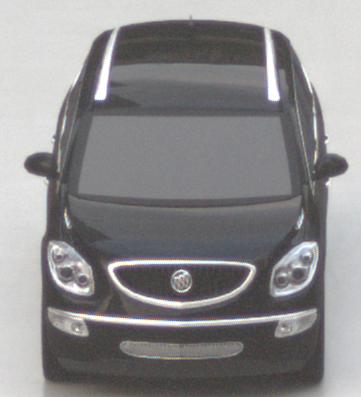
Make: Buick
Model: Enclave
Detailed model: GMT967
Model produced from: 2007
Model produced until: 2017
Doors: 5
Color: black
Road condition: wet road
Daytime: morning or afternoon
Contrast: low contrast